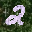
Label: 2